Question: Where do sockets fit into the Flux unidirectional data flow? I have read 2 schools of thought for where remote data should enter the Flux unidirectional data flow. The way I have seen remote data for a Flux app fetched is when a server-side call is made, for example, in a promise that is then resolved or rejected. Three possible actions could fire during this process:
1. An initial action for optimistically updating the view (FooActions.BAR)
2. A success action for when an asynchronous promise is resolved (FooActions.BAR_SUCCESS)
3. An error action for when an asynchronous promise is rejected (FooActions.BAR_ERROR)
The stores will listen for the actions and update the necessary data. I have seen the server-side calls made from both action creators and from within the stores themselves. I use action creators for the process described above, but I'm not sure if data fetching via a web socket should be treated similarly. I was wondering where sockets fit into the diagram below.

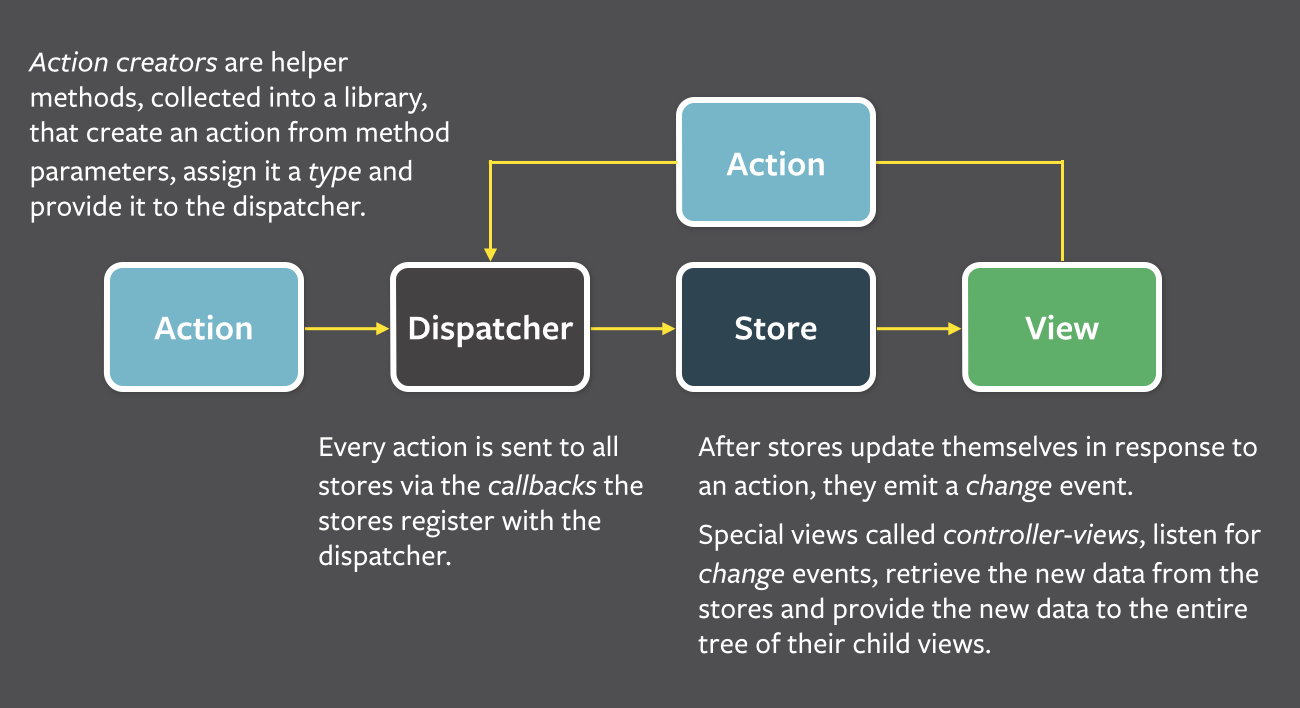
Answer: There's really no difference in how you use Flux with WebSockets or plain old HTTP requests/polling. Your stores are responsible for emitting a change event when the application state changes, and it shouldn't be visible from the outside of the store if that change came from a UI interaction, from a WebSocket, or from making an HTTP request. That's really one of the main benefits of Flux in that no matter where the application state was changed, it goes through the same code paths.
Some Flux implementations tend to use actions/action creators for fetching data, but I don't really agree with that.
Actions are things that happen that modifies your application state. It's things like "the user changed some text and hit save" or "the user deleted an item". Think of actions like the transaction log of a database. If you lost your database, but you saved and serialized all actions that ever happened, you could just replay all those actions and end up with the same state/database that you lost.
So things like "give me item with id X" and "give me all the items" aren't actions, they're questions, questions about that application state. And in my view, it's the stores that should respond to those questions via methods that you expose on those stores.
It's tempting to use actions/action creators for fetching because fetching needs to be async. And by wrapping the async stuff in actions, your components and stores can be completely synchronous. But if you do that, you blur the definition of what an action is, and it also forces you to assume that you can fit your entire application state in memory (because you can only respond synchronously if you have the answer in memory).
So here's how I view Flux and the different concepts.
This is obviously where your application state lives. The store encapsulates and manages the state and is the only place where mutation of that state actually happens. It's also where events are emitted when that state changes.
The stores are also responsible for communicating with the backend. The store communicates with the backend when the state has changed and that needs to be synced with the server, and it also communicates with the server when it needs data that it doesn't have in memory. It has methods like 'get(id)', 'search(parameters)' etc. Those methods are for your questions, and they all return promises, even if the state can fit into memory. That's important because you might end up with use cases where the state no longer fits in memory, or where it's not possible to filter in memory or do advanced searching. By returning promises from your question methods, you can switch between returning from memory or asking the backend without having to change anything outside of the store.
My actions are very lightweight, and they don't know anything about persisting the mutation that they encapsulate. They simply carry the intention to mutate from the component to the store. For larger applications, they can contain some logic, but never things like server communication.
These are your React components. They interact with stores by calling the question methods on the stores and rendering the return value of those methods. They also subscribe to the 'change' event that the store exposes. I like using which are components that just wrap another component and passes props to it. An example would be:
'''
var TodoItemsComponent = React.createClass({
getInitialState: function () {
return {
todoItems: null
}
},
componentDidMount: function () {
var self = this;
TodoStore.getAll().then(function (todoItems) {
self.setState({todoItems: todoItems});
});
TodoStore.onChange(function (todoItems) {
self.setState({todoItems: todoItems});
});
},
render: function () {
if (this.state.todoItems) {
return <TodoListComponent todoItems={this.state.todoItems} />;
} else {
return <Spinner />;
}
}
});
var TodoListComponent = React.createClass({
createNewTodo: function () {
TodoActions.createNew({
text: 'A new todo!'
});
},
render: function () {
return (
<ul>
{this.props.todoItems.map(function (todo) {
return <li>{todo.text}</li>;
})}
</ul>
<button onClick={this.createNewTodo}>Create new todo</button>
);
}
});
'''
In this example the 'TodoItemsComponent' is the higher order component and it wraps the nitty-gritty details of communicating with the store. It renders the 'TodoListComponent' when it has fetched the todos, and renders a spinner before that. Since it passes the todo items as props to 'TodoListComponent' that component only has to focus on rendering, and it will be re-rendered as soon as anything changes in the store. And the rendering component is kept completely synchronous. Another benefit is that 'TodoItemsComponent' is only focused on fetching data and passing it on, making it very reusable for any rendering component that needs the todos.
The term higher order components comes from the term higher order functions. Higher order functions are functions that return other functions. So a higher order component is a component that just wraps another component and returns its output.